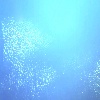
Label: water